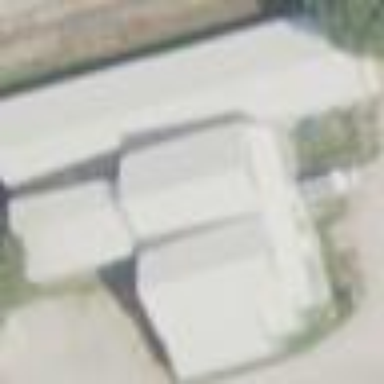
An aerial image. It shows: Industrial building.